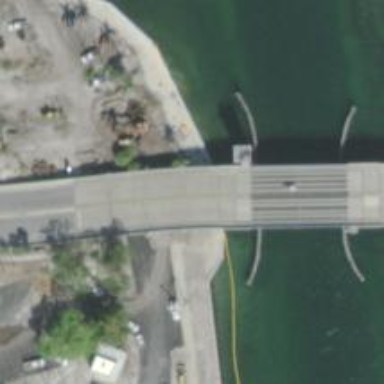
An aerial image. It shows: Movable bascule bridge on footway road.